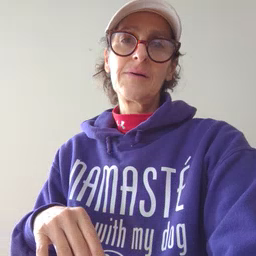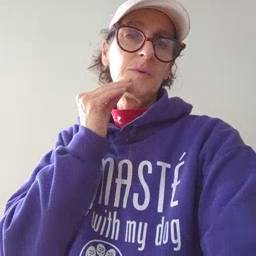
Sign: home